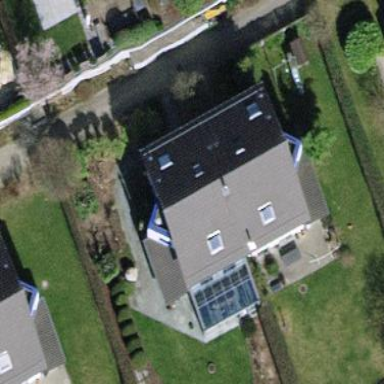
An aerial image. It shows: House with tiled roof.